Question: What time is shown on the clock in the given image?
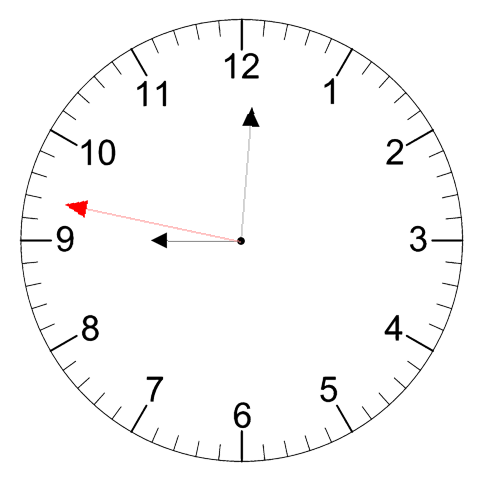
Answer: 09:00:47